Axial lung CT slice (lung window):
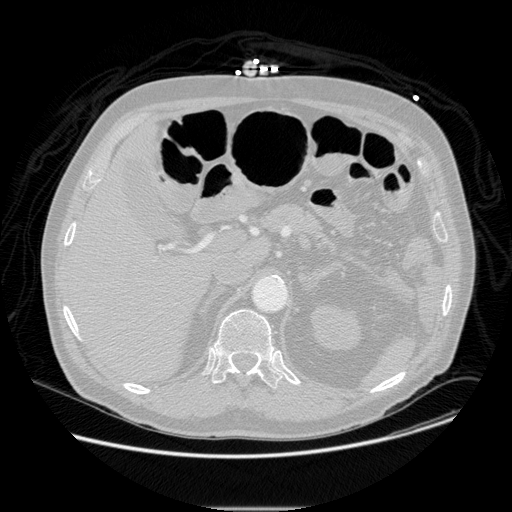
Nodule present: no